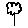
Label: tree